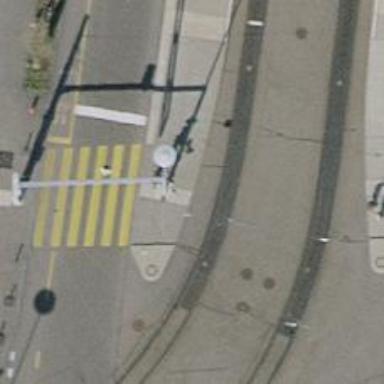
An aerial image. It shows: Kerb serving as barrier.